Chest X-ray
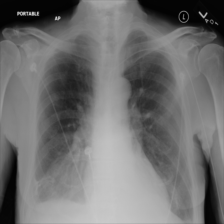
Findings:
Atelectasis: negative
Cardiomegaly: negative
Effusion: negative
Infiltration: negative
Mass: negative
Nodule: negative
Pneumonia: negative
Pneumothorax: negative
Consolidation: negative
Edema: negative
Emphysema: negative
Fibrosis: negative
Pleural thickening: negative
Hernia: negative